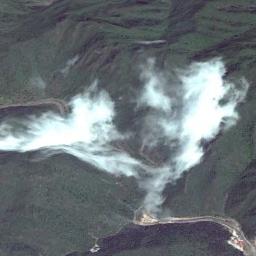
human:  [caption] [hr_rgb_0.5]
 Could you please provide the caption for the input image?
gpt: The cumulus clouds are located above the land covered by dense vegetation while some ups and downs are on the land .

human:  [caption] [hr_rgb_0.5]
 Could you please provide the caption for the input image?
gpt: There was a little white cloud floating above the hill .

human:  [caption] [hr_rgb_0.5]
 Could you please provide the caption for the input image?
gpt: The white cloud is above the mountain .

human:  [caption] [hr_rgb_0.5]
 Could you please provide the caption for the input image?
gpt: Sparse white clouds on the ground where green and yellowish brown intersect .

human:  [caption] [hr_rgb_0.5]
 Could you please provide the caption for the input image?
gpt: There are some white clouds over a green mountain .